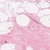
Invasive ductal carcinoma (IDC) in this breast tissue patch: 0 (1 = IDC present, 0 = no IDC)